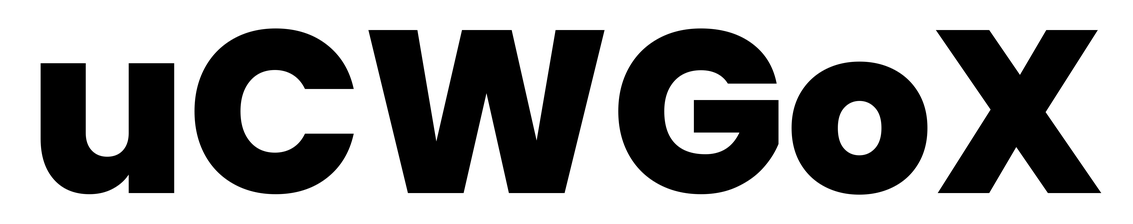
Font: Poppins-ExtraBold